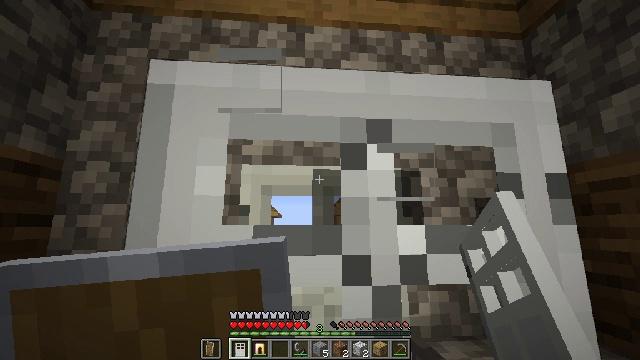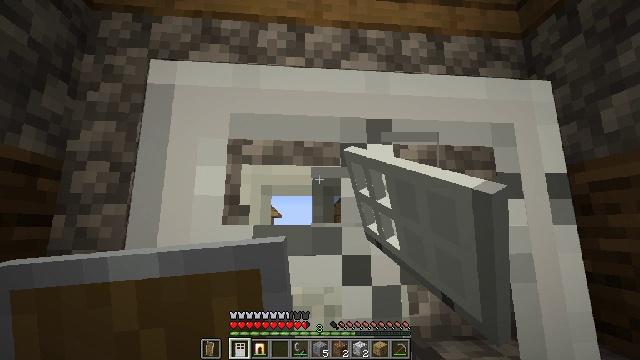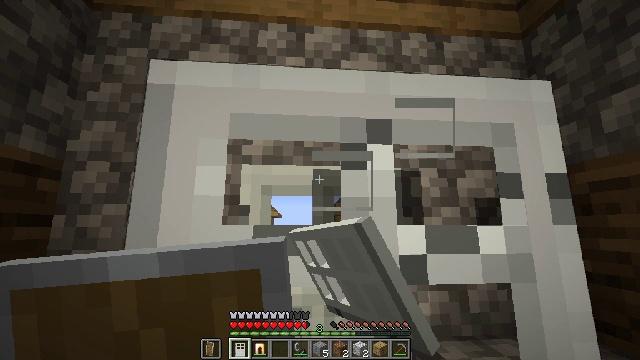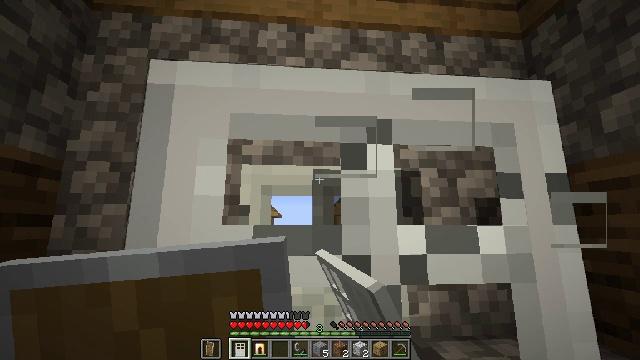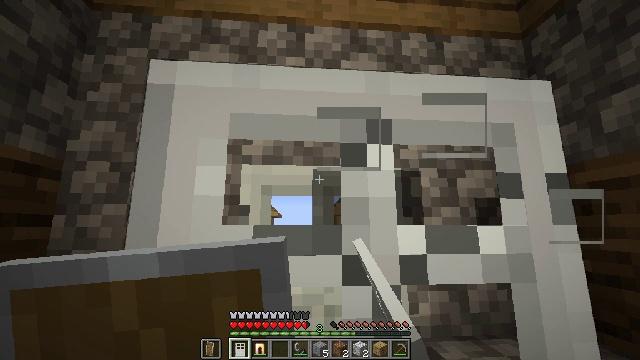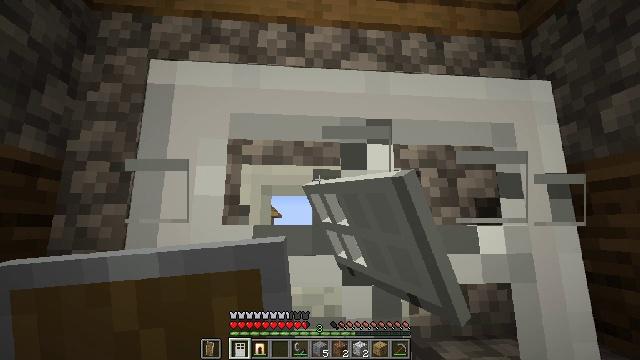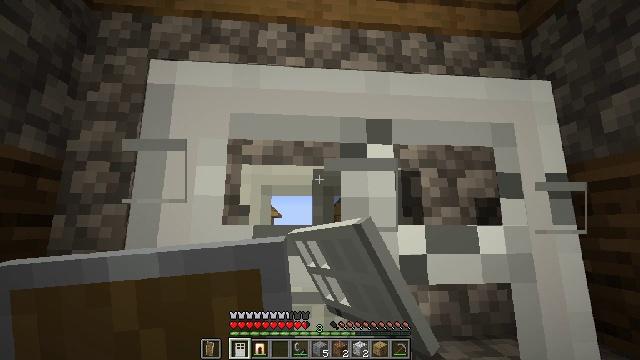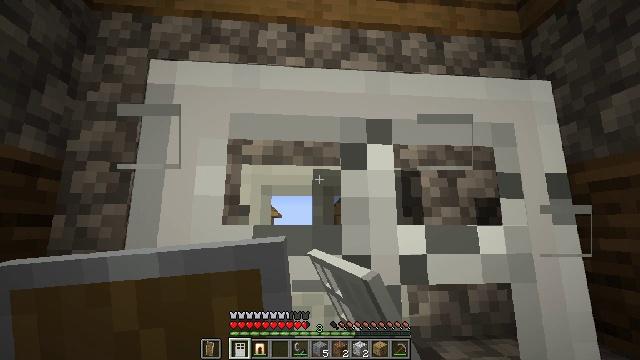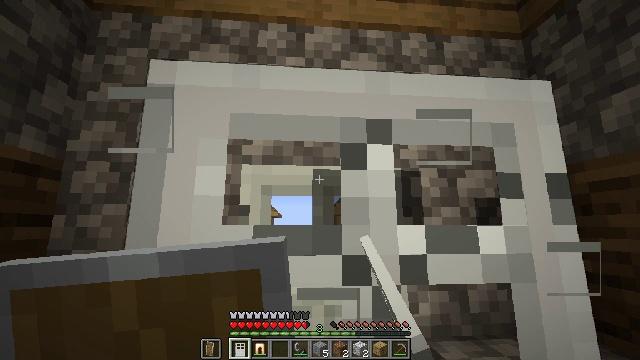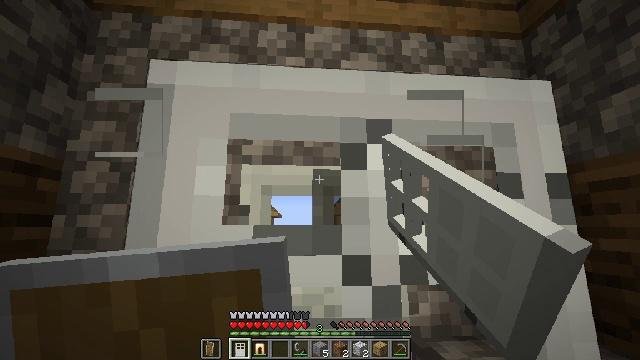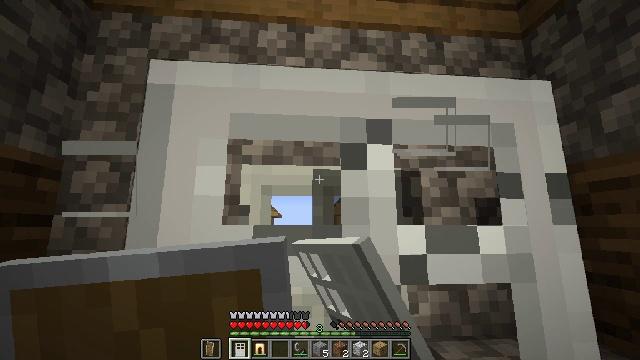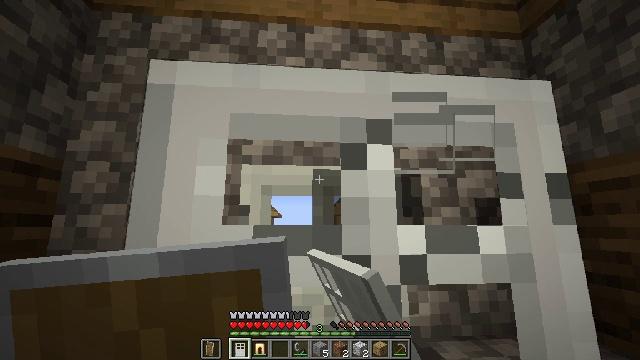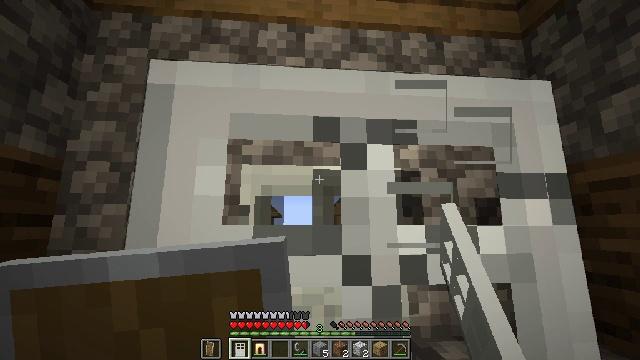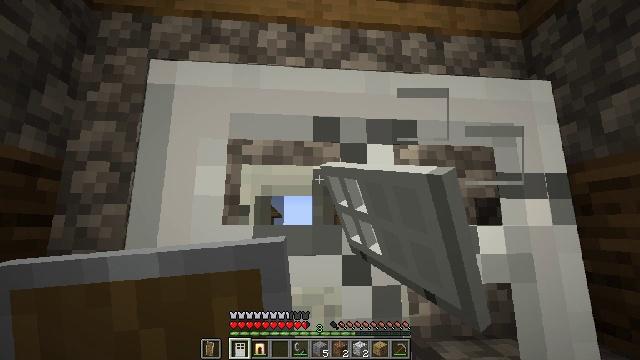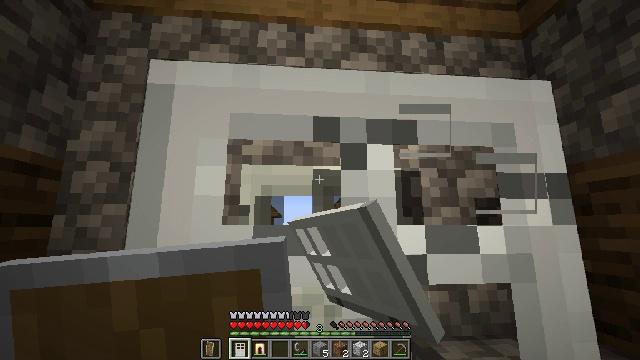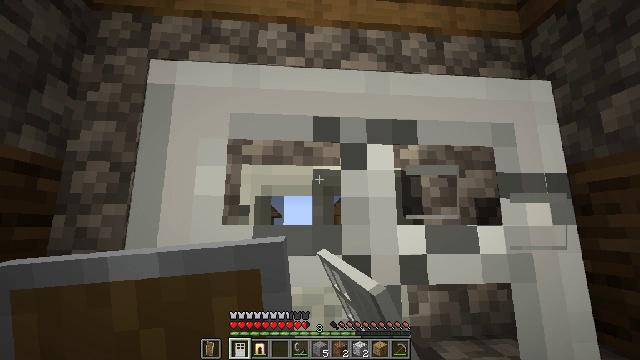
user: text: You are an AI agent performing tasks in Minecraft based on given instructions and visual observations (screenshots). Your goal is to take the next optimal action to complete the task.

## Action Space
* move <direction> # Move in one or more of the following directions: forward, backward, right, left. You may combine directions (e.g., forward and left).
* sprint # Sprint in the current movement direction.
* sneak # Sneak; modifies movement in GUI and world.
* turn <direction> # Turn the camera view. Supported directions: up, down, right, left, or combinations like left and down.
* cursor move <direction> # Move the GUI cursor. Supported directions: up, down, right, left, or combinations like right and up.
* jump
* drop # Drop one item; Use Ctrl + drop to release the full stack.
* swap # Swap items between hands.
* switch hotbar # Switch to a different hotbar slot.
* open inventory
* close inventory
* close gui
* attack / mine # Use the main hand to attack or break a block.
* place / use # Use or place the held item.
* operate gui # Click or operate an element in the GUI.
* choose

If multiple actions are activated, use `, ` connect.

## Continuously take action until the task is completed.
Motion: motion action
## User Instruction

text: Craft a heavy weighted pressure plate.
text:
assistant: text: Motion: attack / mine
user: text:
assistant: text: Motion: attack / mine
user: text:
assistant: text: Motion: attack / mine
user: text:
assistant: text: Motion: attack / mine
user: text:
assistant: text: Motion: attack / mine
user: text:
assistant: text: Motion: attack / mine
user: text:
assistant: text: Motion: attack / mine
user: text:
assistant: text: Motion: attack / mine
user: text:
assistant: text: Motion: attack / mine
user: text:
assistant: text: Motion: attack / mine
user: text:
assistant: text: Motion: attack / mine
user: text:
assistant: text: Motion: attack / mine
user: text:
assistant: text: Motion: attack / mine
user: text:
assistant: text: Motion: attack / mine
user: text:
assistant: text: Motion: attack / mine
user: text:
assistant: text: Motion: attack / mine
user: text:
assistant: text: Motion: attack / mine
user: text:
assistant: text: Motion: attack / mine
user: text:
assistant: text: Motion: attack / mine
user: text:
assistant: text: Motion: attack / mine
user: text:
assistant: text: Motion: attack / mine
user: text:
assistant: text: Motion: attack / mine
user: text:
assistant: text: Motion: attack / mine
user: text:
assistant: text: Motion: attack / mine
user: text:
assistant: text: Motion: attack / mine
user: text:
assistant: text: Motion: attack / mine
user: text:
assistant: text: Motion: attack / mine
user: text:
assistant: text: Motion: attack / mine
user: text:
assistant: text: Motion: attack / mine
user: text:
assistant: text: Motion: attack / mine